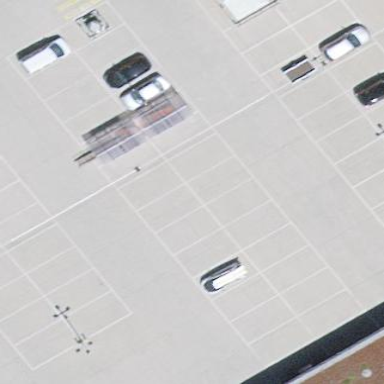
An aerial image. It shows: Parking area with surface.